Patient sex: M
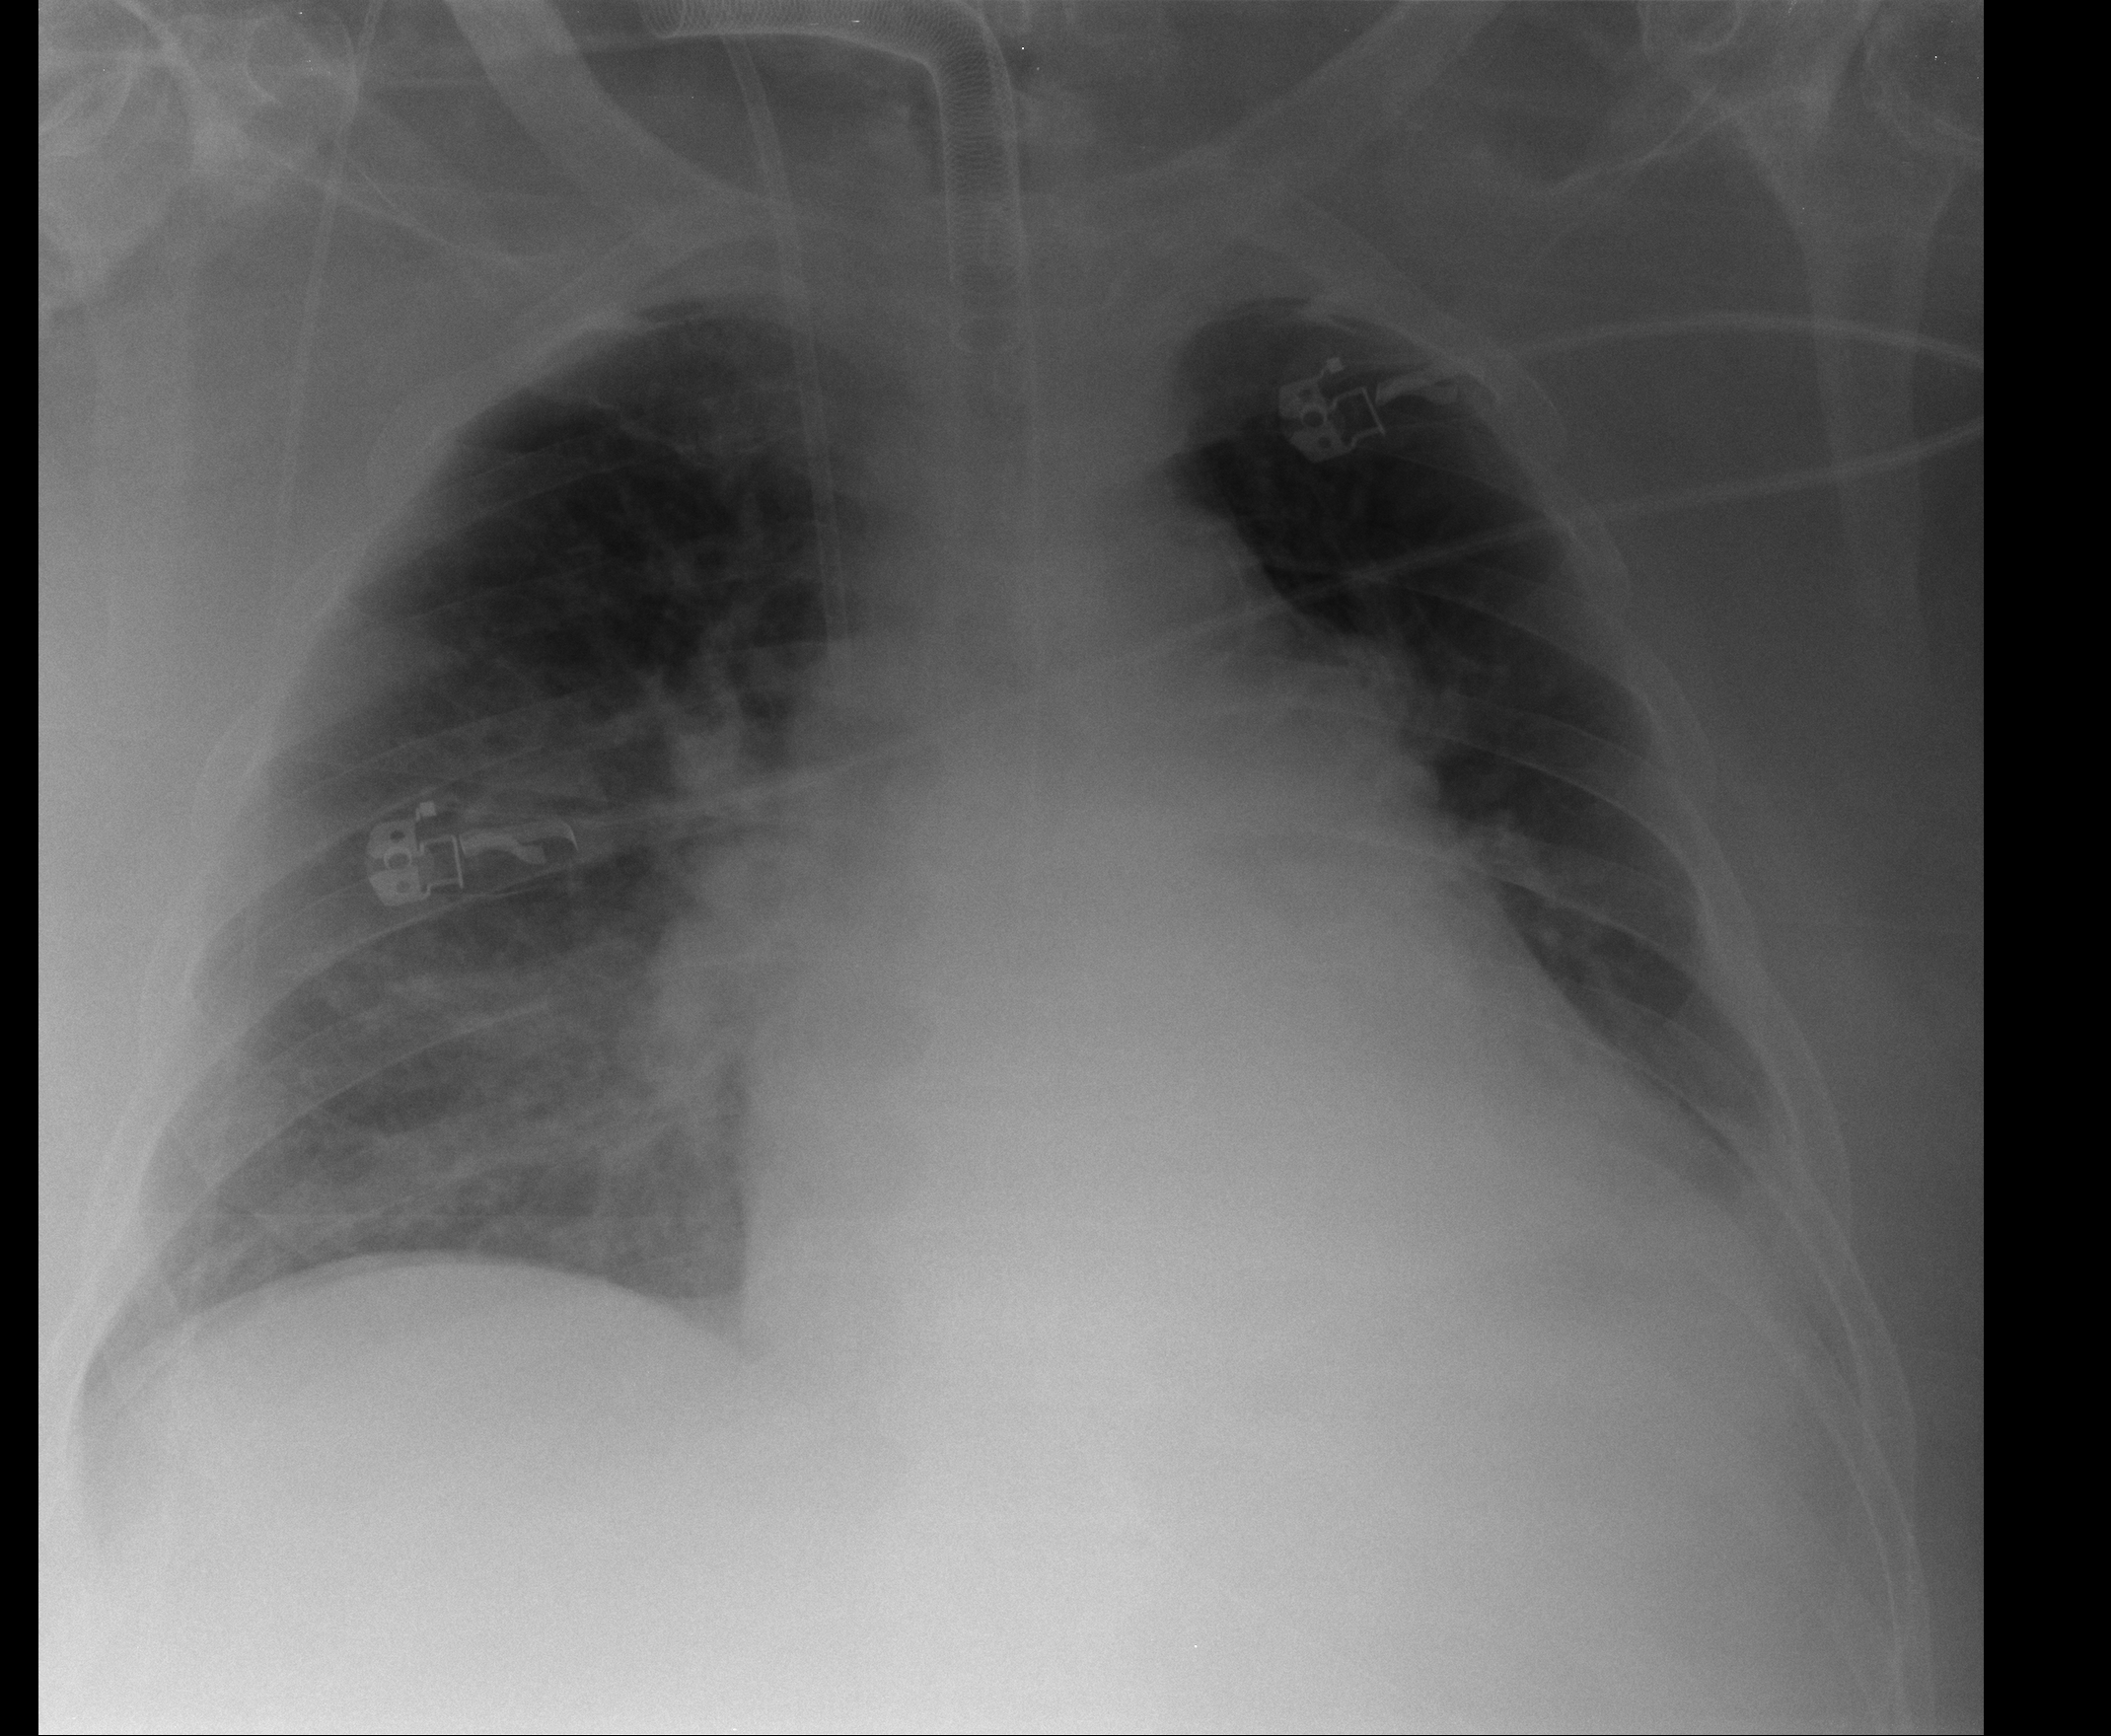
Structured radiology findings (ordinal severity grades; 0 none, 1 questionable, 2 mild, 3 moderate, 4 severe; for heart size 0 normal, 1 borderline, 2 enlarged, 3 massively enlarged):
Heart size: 2
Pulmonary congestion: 1
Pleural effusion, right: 1
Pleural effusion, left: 1
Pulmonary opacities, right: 1
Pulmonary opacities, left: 0
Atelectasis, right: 1
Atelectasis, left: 1